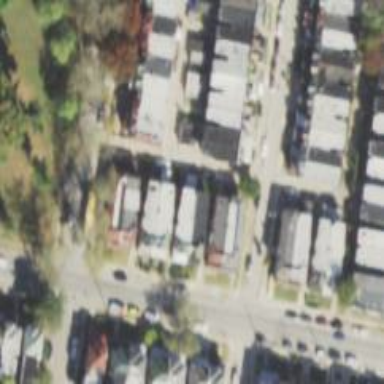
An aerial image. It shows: Alleyway designated as service road.